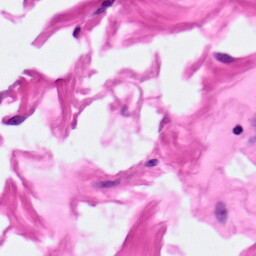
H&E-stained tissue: Pancreatic